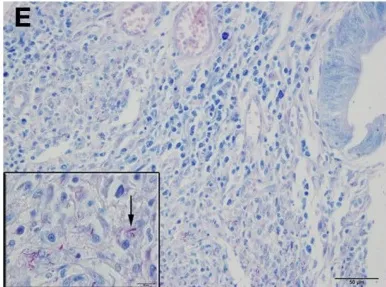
Histological analysis of CSF-470 vaccination site biopsy from patient #1. Hematoxylin-Eosin stained sections were examined by optical microscopy (Olympus BX40, Tokyo, Japan); pictures were acquired with Olympus Digital Camera DP72 and analyzed with Image J software. Low magnification image of the granulomatous nodule distinguished a fibrosis zone , a highly vascularized zone (II), and a brisk-infiltrated with inflammatory cells zone (III).
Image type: pathology (h&e)